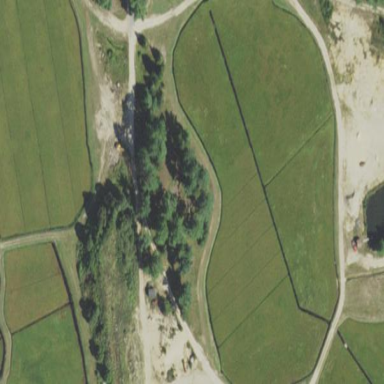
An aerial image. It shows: Farmland with wetland area where cranberries are grown.